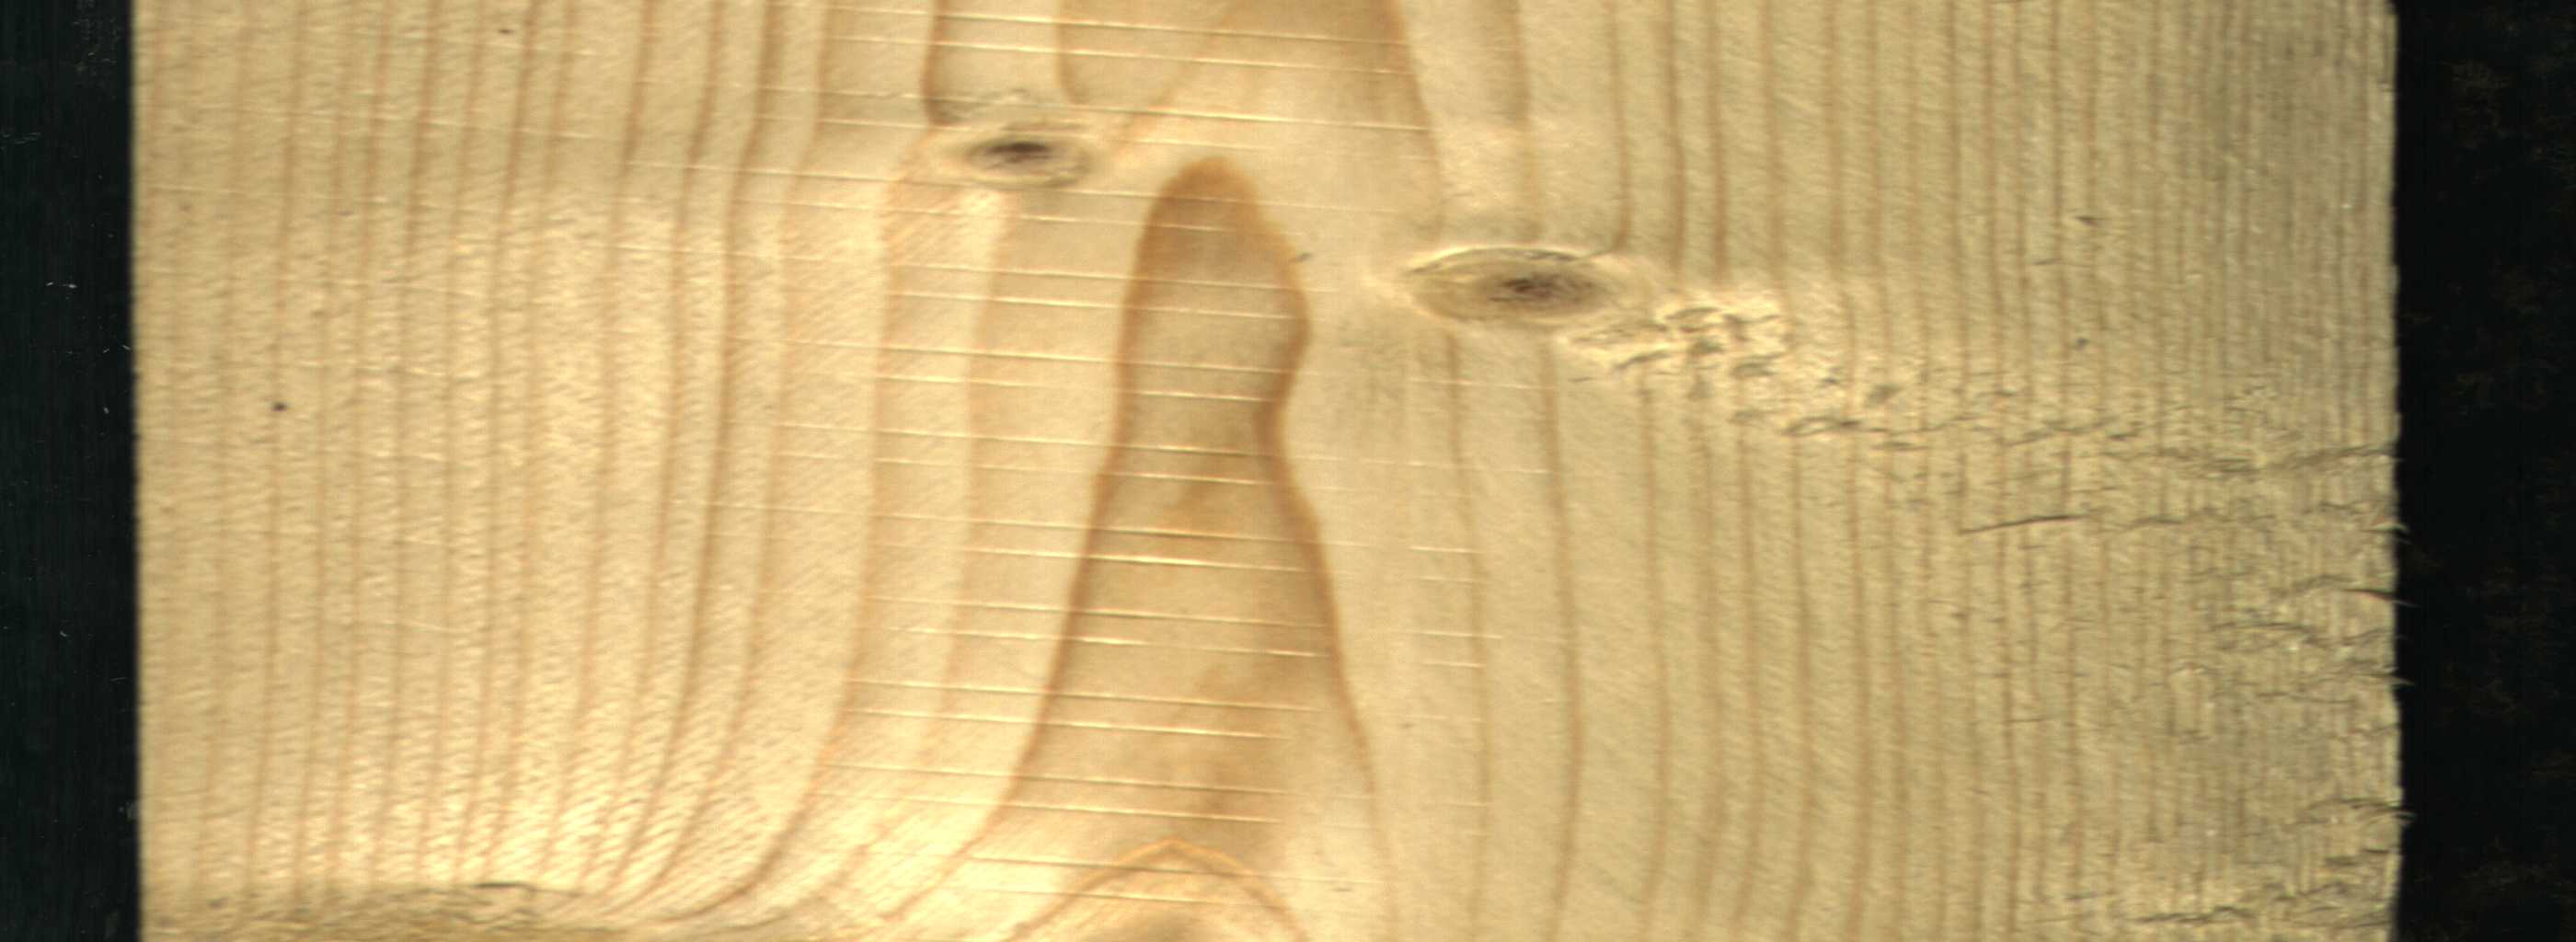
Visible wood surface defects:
Live_Knot
Live_Knot